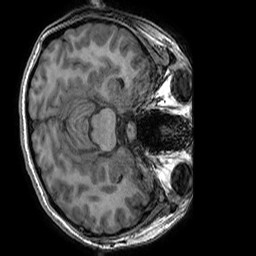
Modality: T1w
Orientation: axial
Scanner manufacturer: ge
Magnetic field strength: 3 T
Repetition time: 0.008156 s
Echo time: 0.00318 s